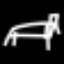
Label: bed